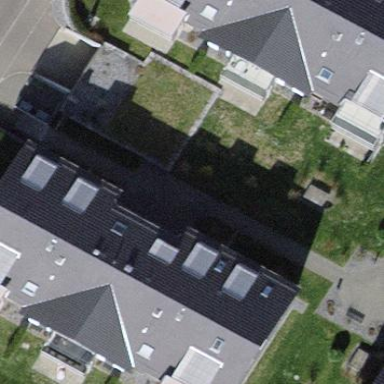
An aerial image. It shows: Image showing building with apartments.